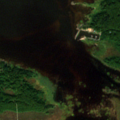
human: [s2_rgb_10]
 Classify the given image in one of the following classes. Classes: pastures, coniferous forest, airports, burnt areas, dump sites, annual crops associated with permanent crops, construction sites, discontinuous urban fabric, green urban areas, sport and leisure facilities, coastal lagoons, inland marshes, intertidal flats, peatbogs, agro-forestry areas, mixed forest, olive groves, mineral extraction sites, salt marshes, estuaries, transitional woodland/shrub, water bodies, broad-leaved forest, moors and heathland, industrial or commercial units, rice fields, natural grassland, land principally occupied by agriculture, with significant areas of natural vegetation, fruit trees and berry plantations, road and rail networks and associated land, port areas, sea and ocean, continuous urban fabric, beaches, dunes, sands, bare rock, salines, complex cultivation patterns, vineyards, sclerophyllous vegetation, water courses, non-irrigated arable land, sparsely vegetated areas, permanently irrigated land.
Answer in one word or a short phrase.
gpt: pastures, land principally occupied by agriculture, with significant areas of natural vegetation, broad-leaved forest, salt marshes, sea and ocean